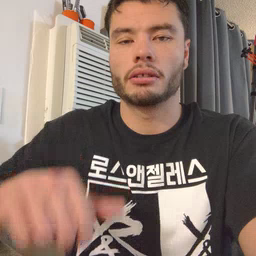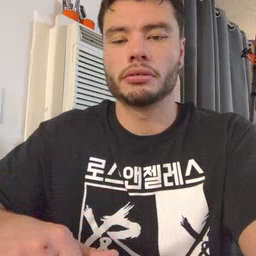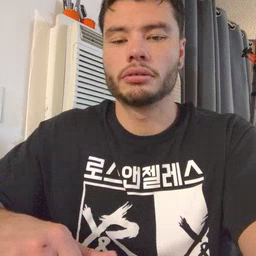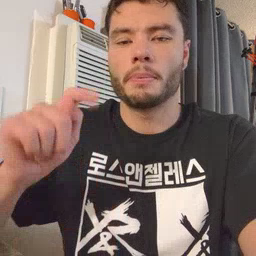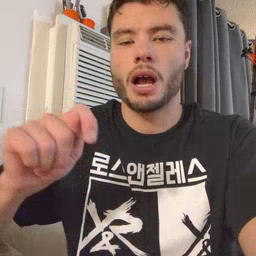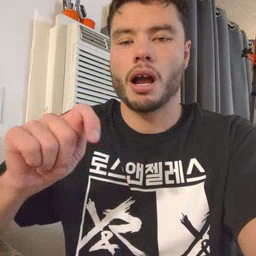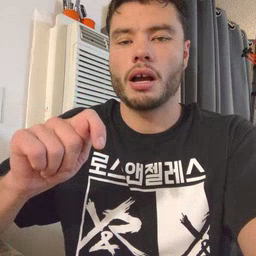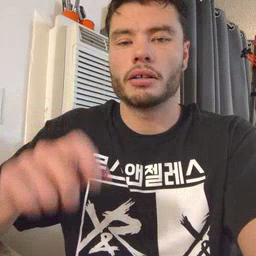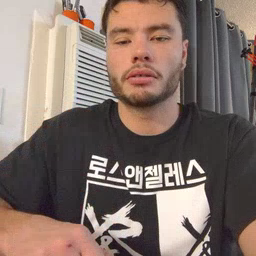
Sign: potty